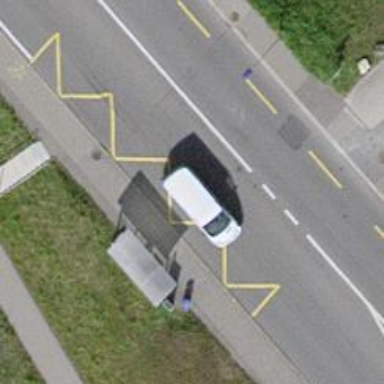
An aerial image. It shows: Bus stop with sheltered platform for public transport.